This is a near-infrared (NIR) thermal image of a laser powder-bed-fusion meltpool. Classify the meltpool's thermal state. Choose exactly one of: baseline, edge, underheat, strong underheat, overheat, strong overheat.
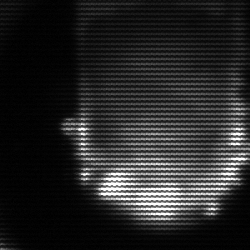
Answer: baseline